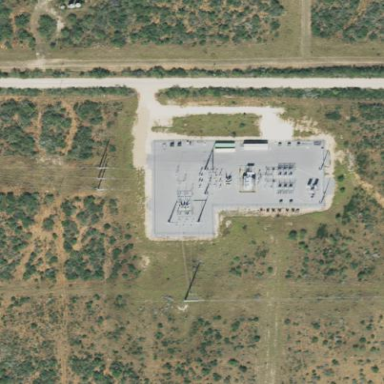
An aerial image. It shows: Power substation with transmission level designation. It is enclosed by fence.